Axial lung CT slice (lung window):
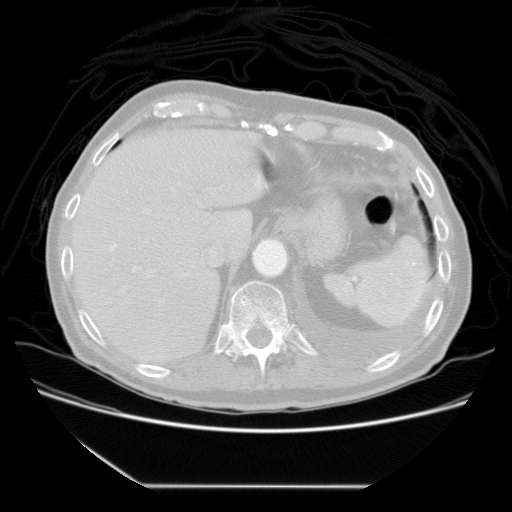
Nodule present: no